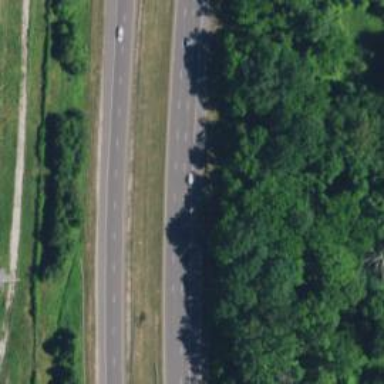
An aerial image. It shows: Motorway.